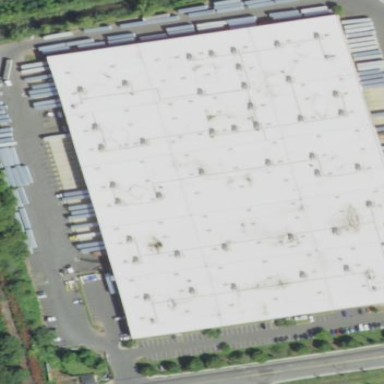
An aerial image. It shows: Warehouse.